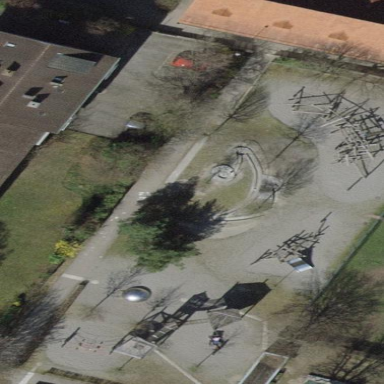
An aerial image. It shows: Playground area for leisure activities on the land.